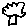
Label: tree